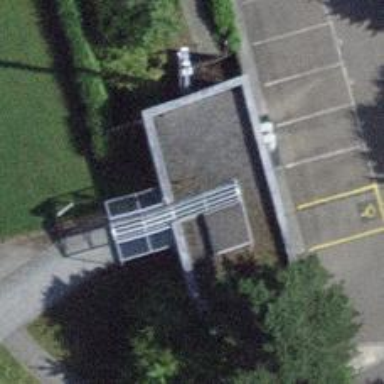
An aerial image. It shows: Toilets.